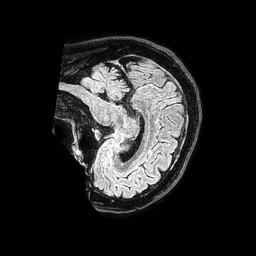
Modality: FLAIR
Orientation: sagittal
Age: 59
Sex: male
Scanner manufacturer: philips
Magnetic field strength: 1.5 T
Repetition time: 4.8 s
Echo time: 0.3 s